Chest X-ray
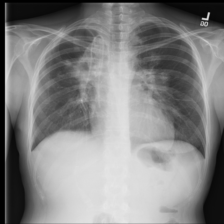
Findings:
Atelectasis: negative
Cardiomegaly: negative
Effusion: negative
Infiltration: negative
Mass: negative
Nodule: negative
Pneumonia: negative
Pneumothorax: negative
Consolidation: negative
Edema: negative
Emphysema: negative
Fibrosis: negative
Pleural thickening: negative
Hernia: negative